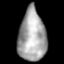
Tissue: lung
Cell type: T cells
Senescence score: 0.2227
Nuclear area (px): 1397
Mean DAPI intensity: 164.916